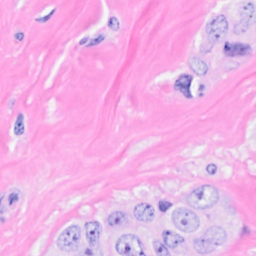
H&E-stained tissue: Breast